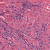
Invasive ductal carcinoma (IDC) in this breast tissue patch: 1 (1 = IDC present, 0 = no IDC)